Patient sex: M
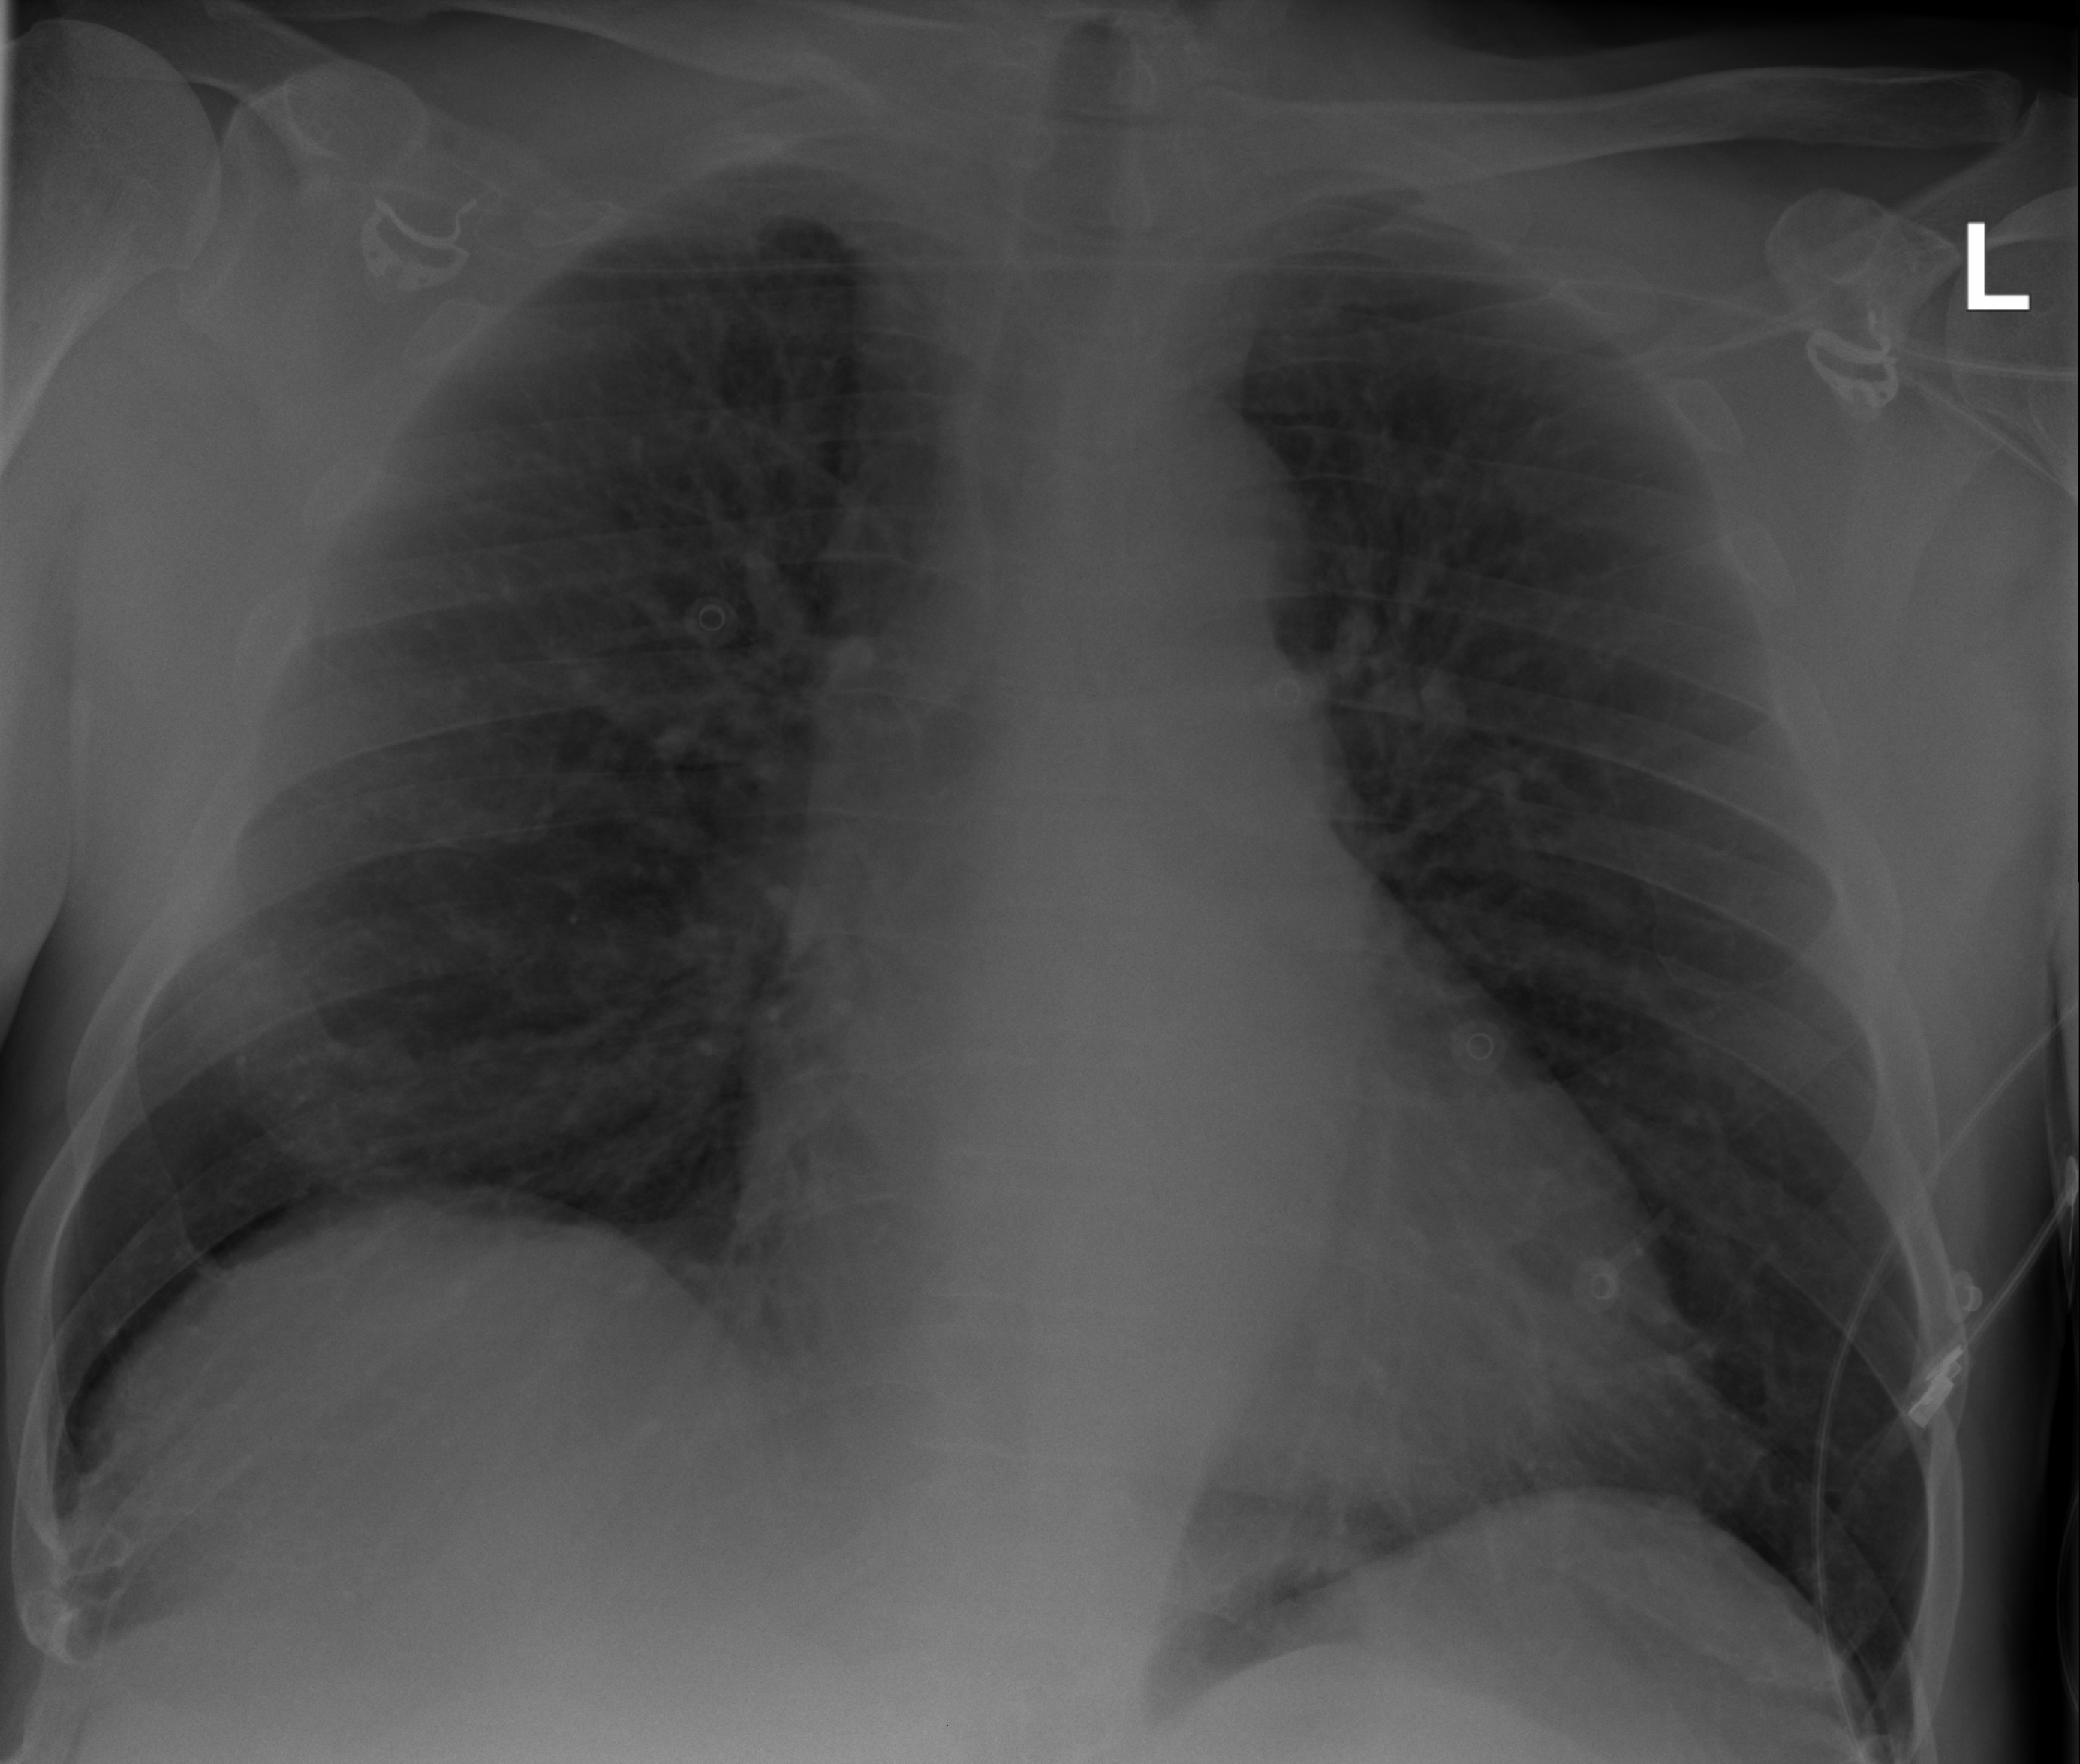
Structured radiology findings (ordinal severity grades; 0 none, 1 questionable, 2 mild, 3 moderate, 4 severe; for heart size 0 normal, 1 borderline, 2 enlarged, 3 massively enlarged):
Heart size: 2
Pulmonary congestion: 1
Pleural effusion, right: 0
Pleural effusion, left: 0
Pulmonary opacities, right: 0
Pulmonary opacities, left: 0
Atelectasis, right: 0
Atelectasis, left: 0